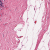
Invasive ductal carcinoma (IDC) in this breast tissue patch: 0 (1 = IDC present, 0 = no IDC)